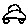
Label: car